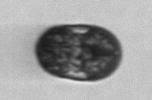
Label: Mesodinium